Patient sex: F
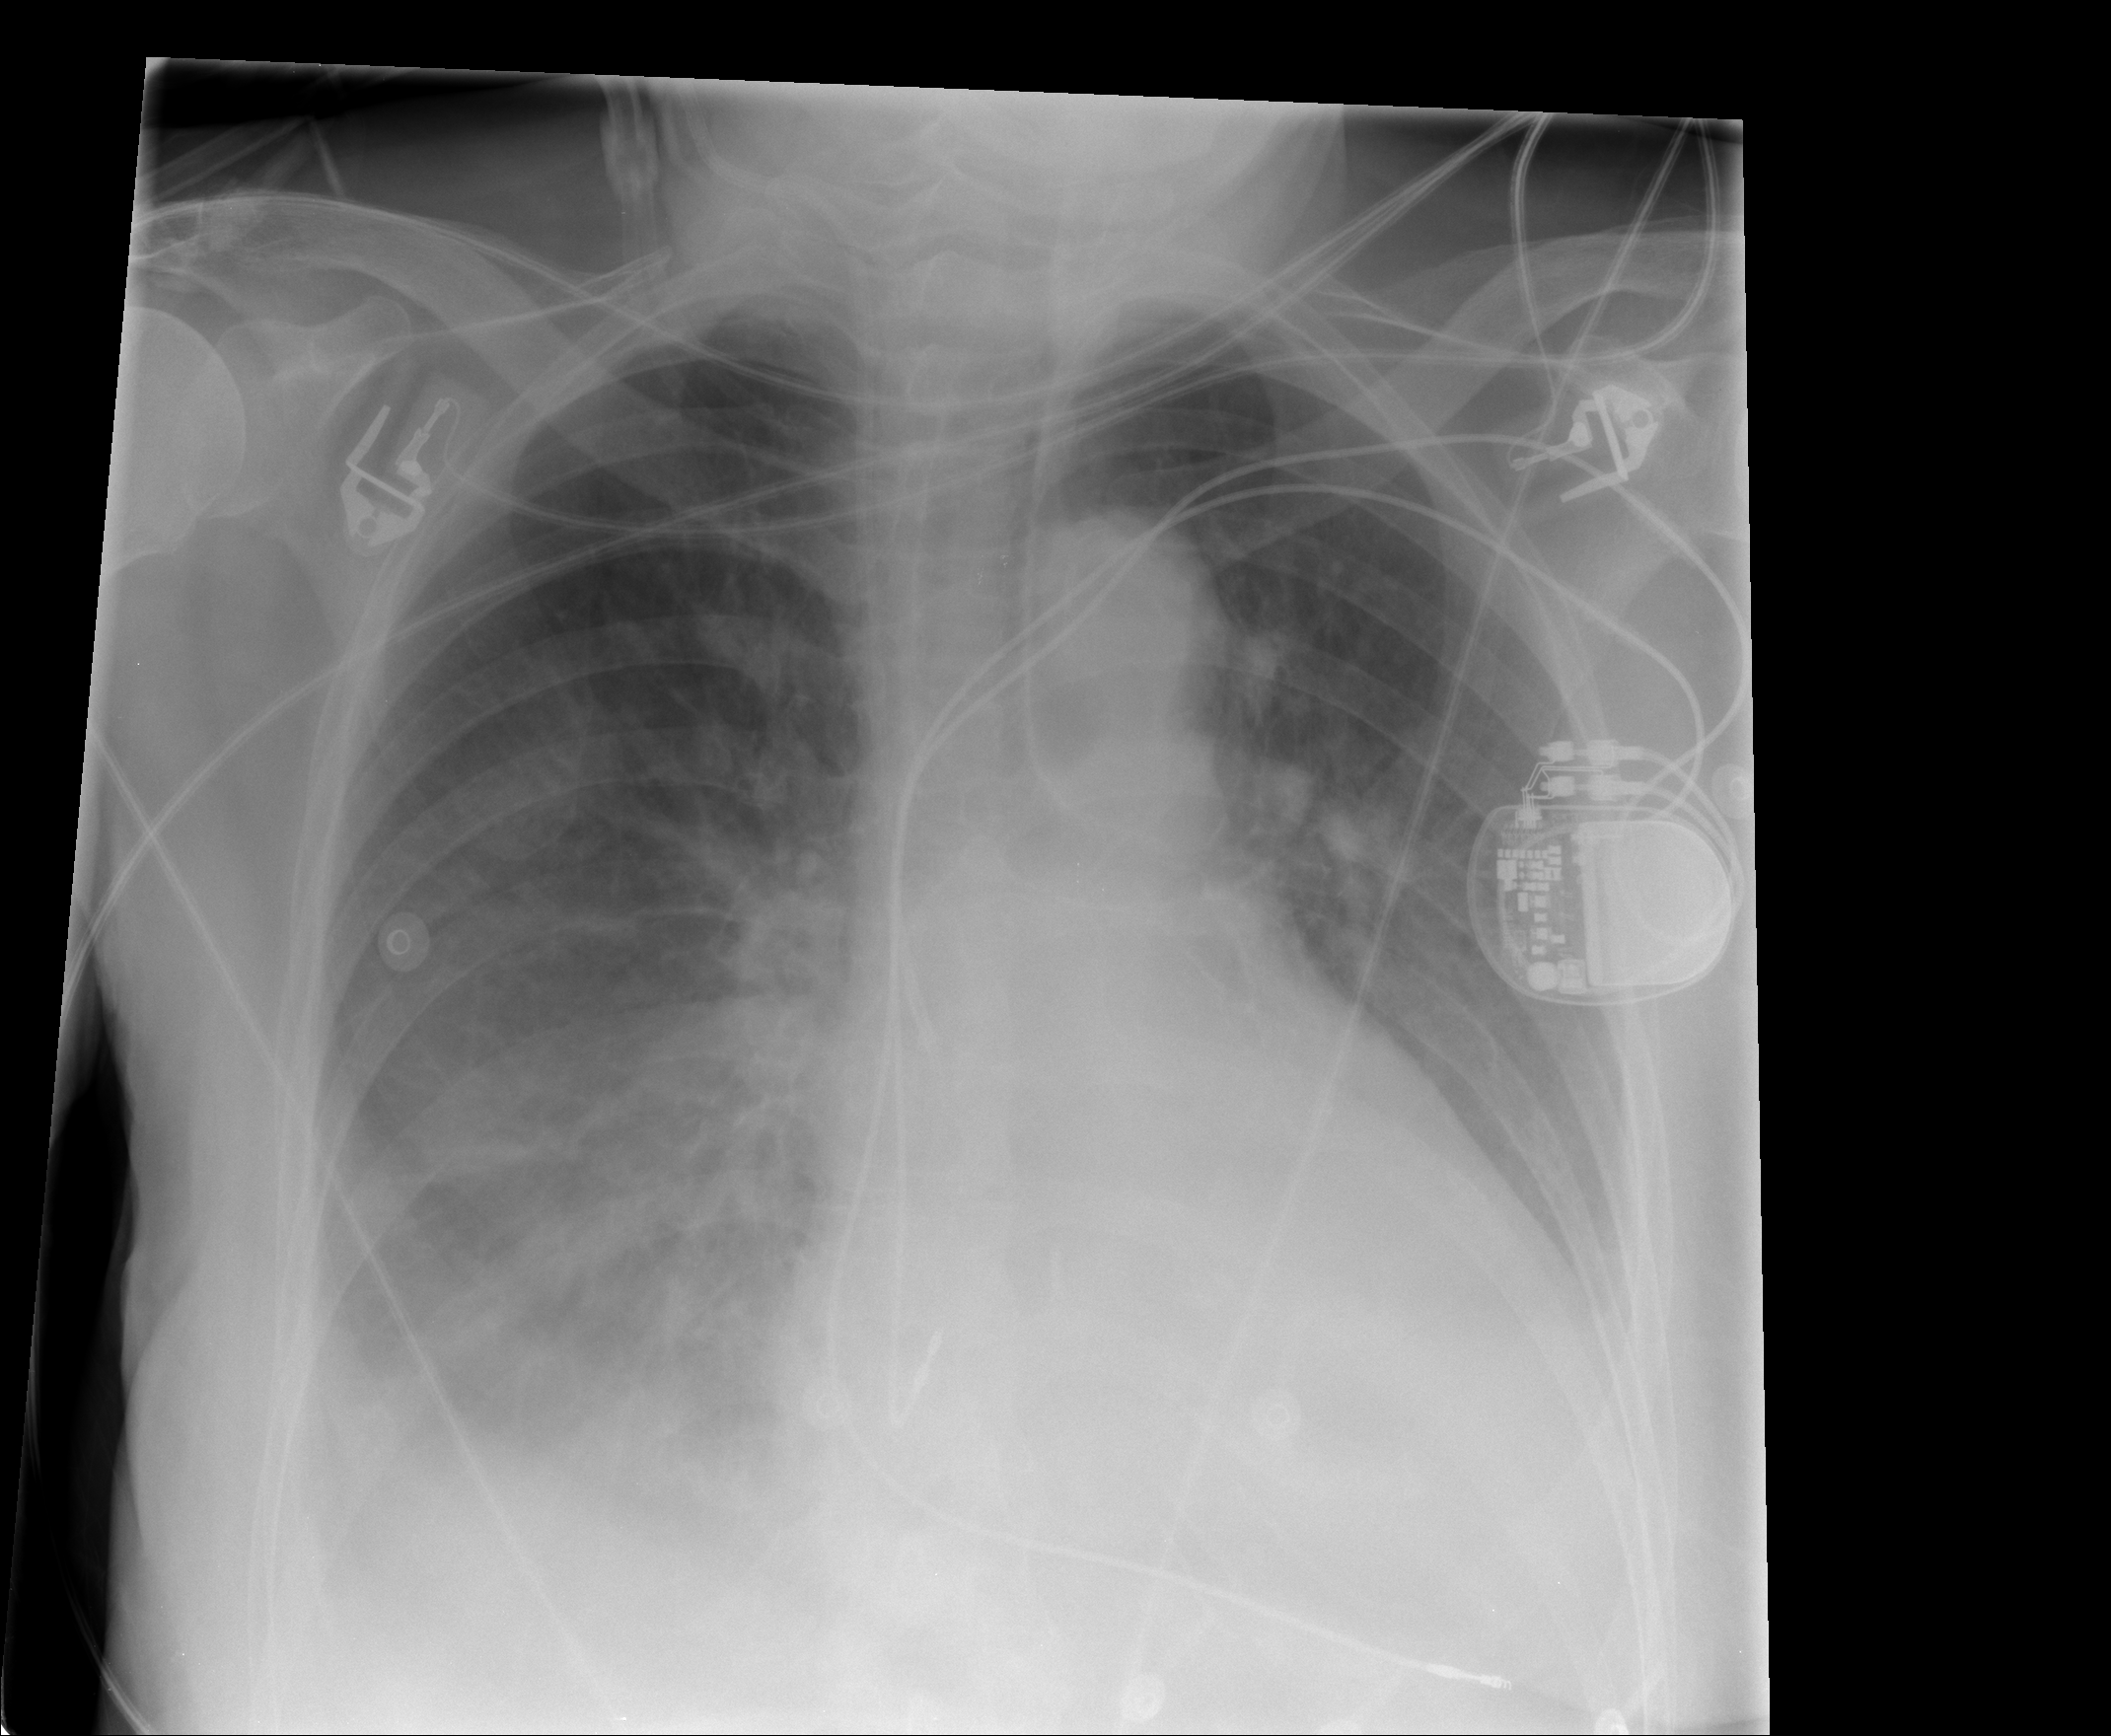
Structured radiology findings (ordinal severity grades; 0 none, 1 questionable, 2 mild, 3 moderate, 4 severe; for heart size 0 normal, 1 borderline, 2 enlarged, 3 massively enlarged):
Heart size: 2
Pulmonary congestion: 2
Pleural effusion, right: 3
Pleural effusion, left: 2
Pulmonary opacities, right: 1
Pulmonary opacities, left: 1
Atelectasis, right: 2
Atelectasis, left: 2